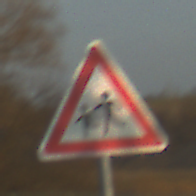
Verkehrszeichen: KinderRechts
Umgebung: Outdoor, RoadRail
Tageszeit: SunriseSunset
Wetter: PartlyCloudy
Licht: Natural
Jahreszeit: NotSpecified
Kontrast: HighContrast